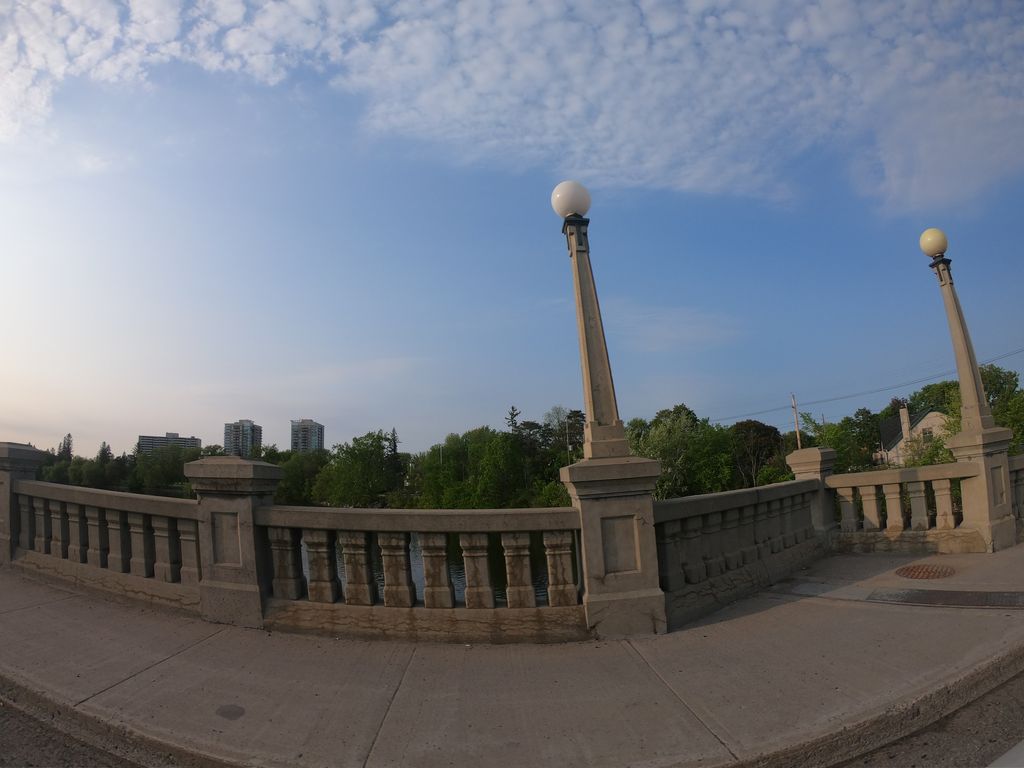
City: ottawa-gatineau